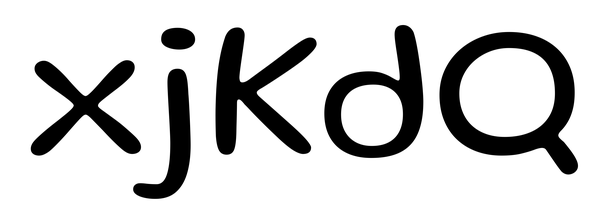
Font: Gluten_Light